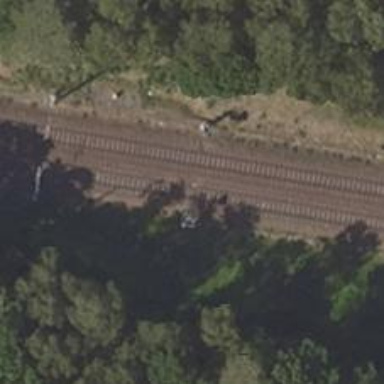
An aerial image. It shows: Railway signal.